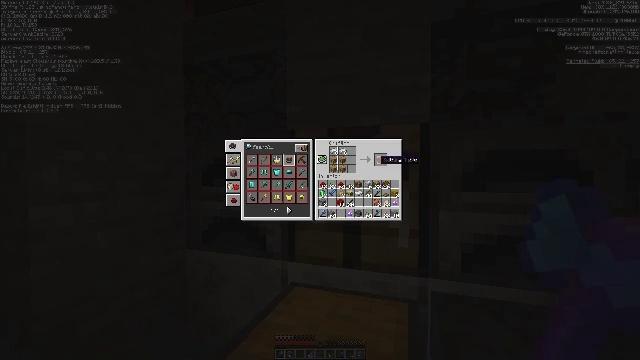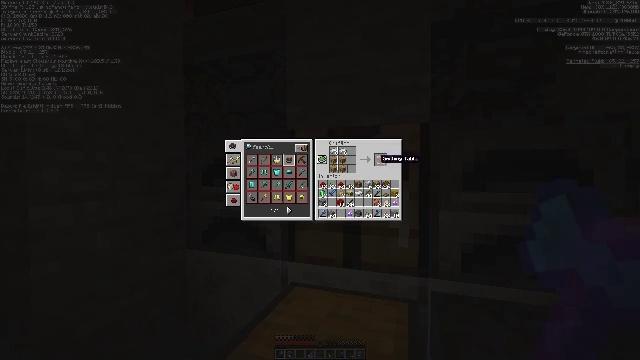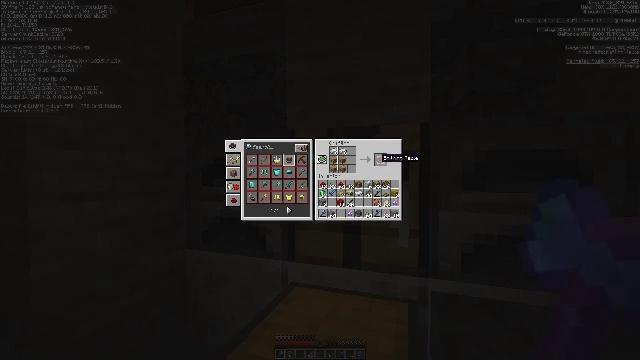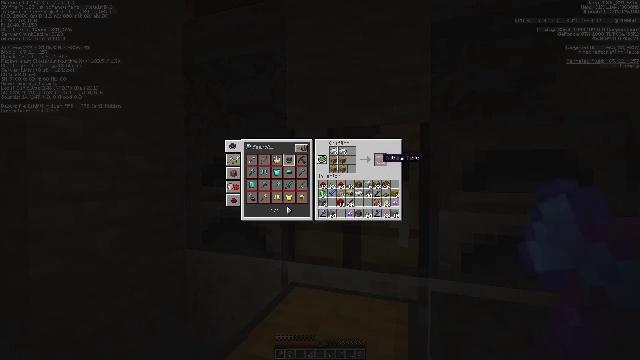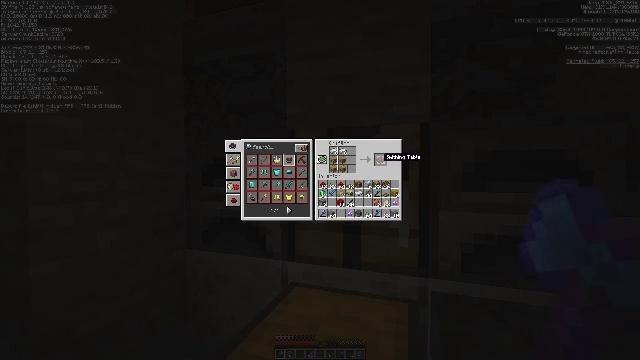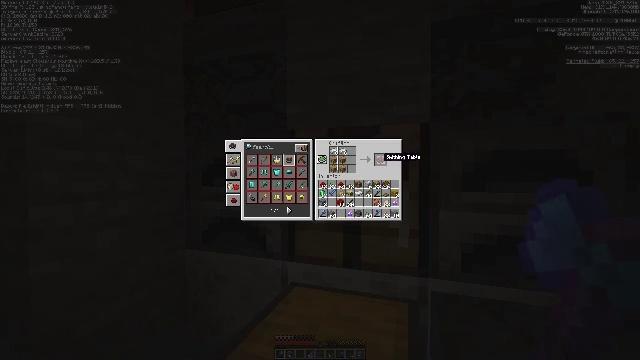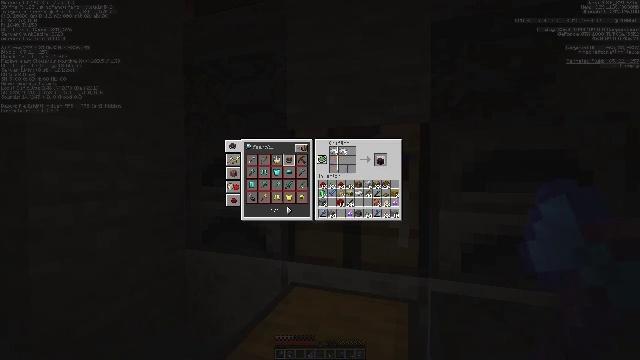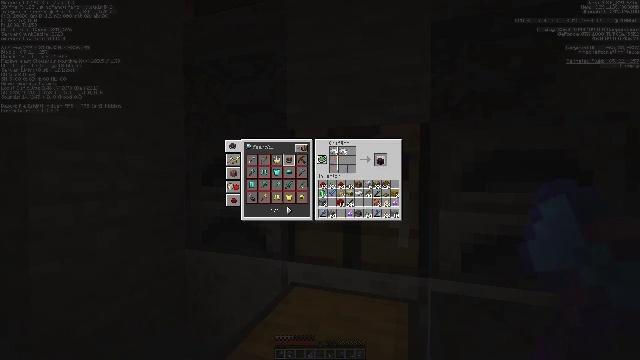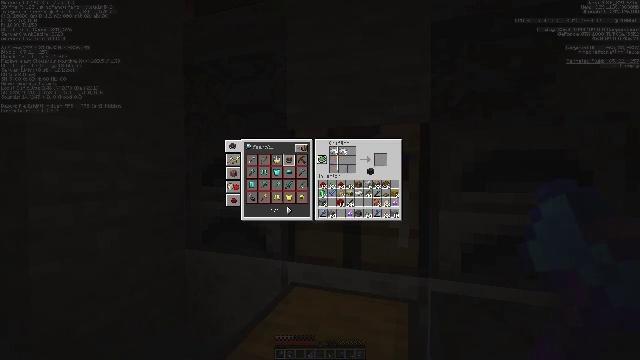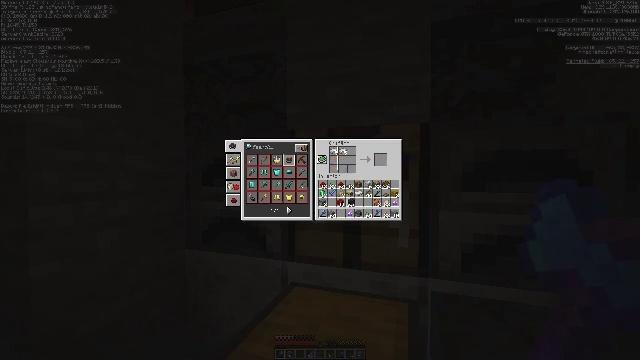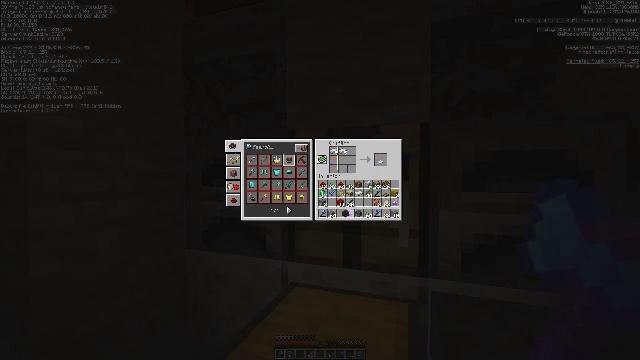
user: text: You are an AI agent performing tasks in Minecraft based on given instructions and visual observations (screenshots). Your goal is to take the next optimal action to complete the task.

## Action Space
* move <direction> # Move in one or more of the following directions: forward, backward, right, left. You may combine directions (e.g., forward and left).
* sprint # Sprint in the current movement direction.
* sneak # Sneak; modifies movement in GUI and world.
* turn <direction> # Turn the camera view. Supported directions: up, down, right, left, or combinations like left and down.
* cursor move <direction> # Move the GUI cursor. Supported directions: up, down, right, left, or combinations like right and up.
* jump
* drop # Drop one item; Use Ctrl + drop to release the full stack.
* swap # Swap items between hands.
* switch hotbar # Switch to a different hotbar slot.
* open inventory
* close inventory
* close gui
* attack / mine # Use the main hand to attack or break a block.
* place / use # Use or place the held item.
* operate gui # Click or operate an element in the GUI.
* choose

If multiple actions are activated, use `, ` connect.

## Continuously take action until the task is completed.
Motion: motion action
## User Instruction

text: Take materials to craft a smithing table.
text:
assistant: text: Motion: no_op
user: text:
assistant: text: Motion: no_op
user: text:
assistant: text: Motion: no_op
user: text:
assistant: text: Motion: no_op
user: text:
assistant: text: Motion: no_op
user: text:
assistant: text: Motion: attack / mine
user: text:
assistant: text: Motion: attack / mine
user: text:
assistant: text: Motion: turn left and down, attack / mine
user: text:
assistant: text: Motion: turn left and down
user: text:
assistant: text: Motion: turn left and down
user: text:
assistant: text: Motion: no_op